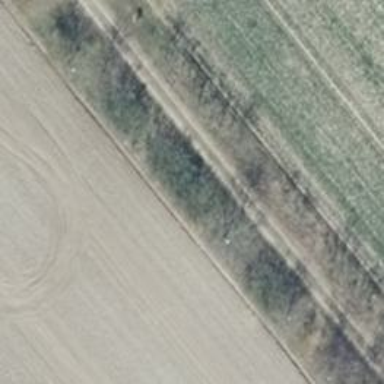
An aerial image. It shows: Row of trees in natural setting.